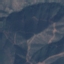
Land use / land cover: HerbaceousVegetation